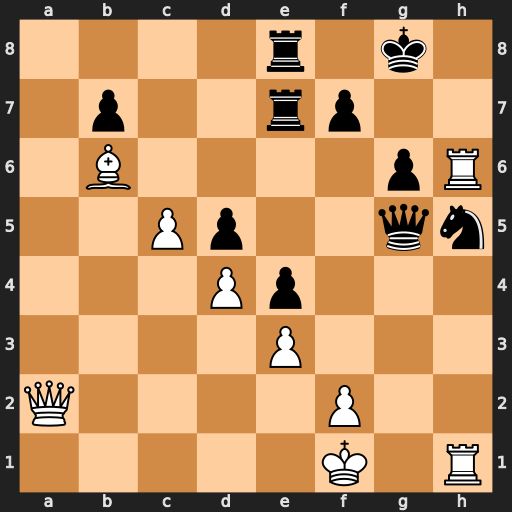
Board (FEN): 4r1k1/1p2rp2/1B4pR/2Pp2qn/3Pp3/4P3/Q4P2/5K1R
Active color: w
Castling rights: -
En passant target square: -
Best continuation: R6xh5 gxh5 Rg1 Qxg1+ Kxg1